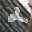
Label: 2